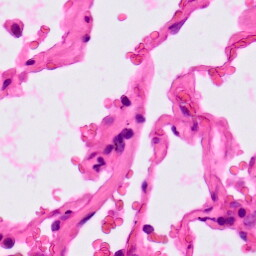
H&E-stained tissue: Lung